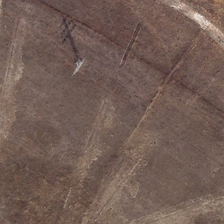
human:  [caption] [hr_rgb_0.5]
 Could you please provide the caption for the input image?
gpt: it is a piece of bareland .

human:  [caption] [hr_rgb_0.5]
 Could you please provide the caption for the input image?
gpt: it is a piece of bareland .

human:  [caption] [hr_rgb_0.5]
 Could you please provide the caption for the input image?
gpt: it is a piece of bareland .

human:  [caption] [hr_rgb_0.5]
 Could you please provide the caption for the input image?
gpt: it is a piece of bareland .

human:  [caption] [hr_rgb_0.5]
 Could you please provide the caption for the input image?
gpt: it is a piece of bareland .